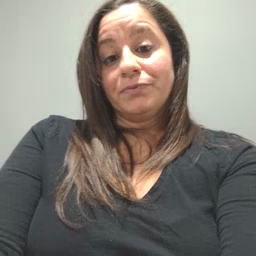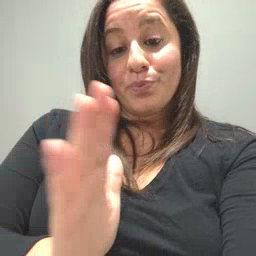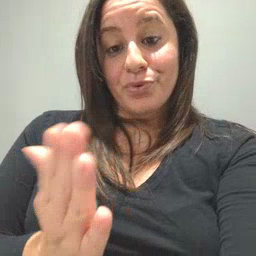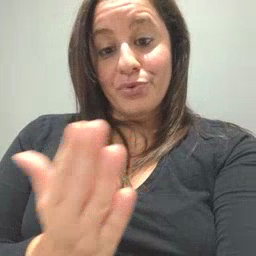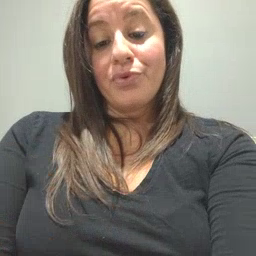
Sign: book